Field crop: tomato
Growth stage: 1
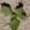
Species: solanum